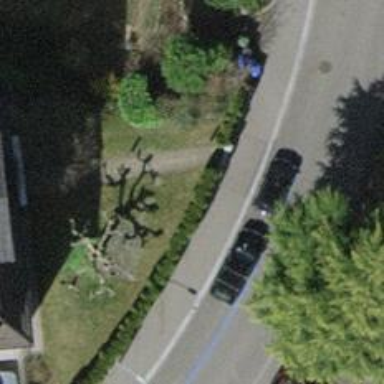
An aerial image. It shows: Asphalt sidewalk along the footway.